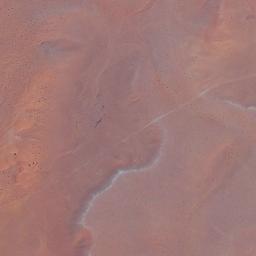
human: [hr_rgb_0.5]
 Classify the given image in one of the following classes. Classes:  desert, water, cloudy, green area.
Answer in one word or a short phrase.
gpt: desert